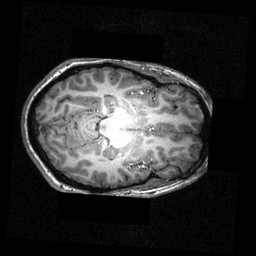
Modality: T1w
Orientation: axial
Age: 23
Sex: female
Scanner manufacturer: siemens
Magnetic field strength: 3.951 T
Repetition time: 1.5 s
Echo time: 0.00335 s